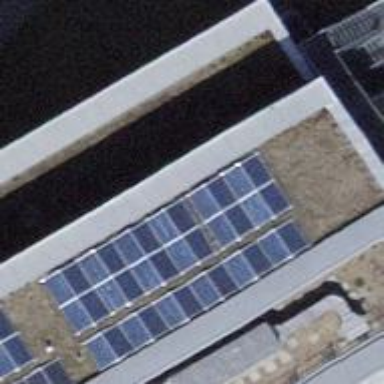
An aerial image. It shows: Solar power generator using photovoltaic method with solar photovoltaic panel types.